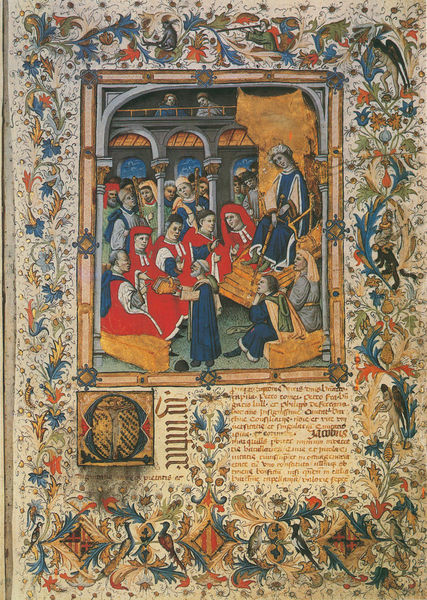
Titel: comentari dels Usatges/ Usatici
Künstler: J. Marquilles
Institution: Museo d`Historia de la Ciutat de Barcelona
Schlagwörter: blau, gott, mann, vogel, gelb, menschen, sitzen, blumen, bunt, frau, hut, männer, säulen, blüten, rot, tiere, malerei, muster, ornament, mütze, augen, bibel, rahmen, bild, vögel, kirche, gold, kind, pflanzen, krone, engel, ranken, farbig, schrift, papier, empore, rundbogen, treppe, könig, papst, thron, ornamente, verzierung, geländer, galerie, bögen, buch, druck, seite, illustration, schwert, text, knien, initiale, beten, gebet, buchseite, pergament, wappen, jesus, mittelalter, priester, segnung, baldachin, geistliche, mönche, kutten, tempel, königin, heilige, heilig, golld, maria, gabe, miniatur, weise, bund, latein, stifter, initial, buchmalerei, choral, psalter, stundenbuch, bildatlas, o, minnegesang buchseite, initilae